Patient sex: F
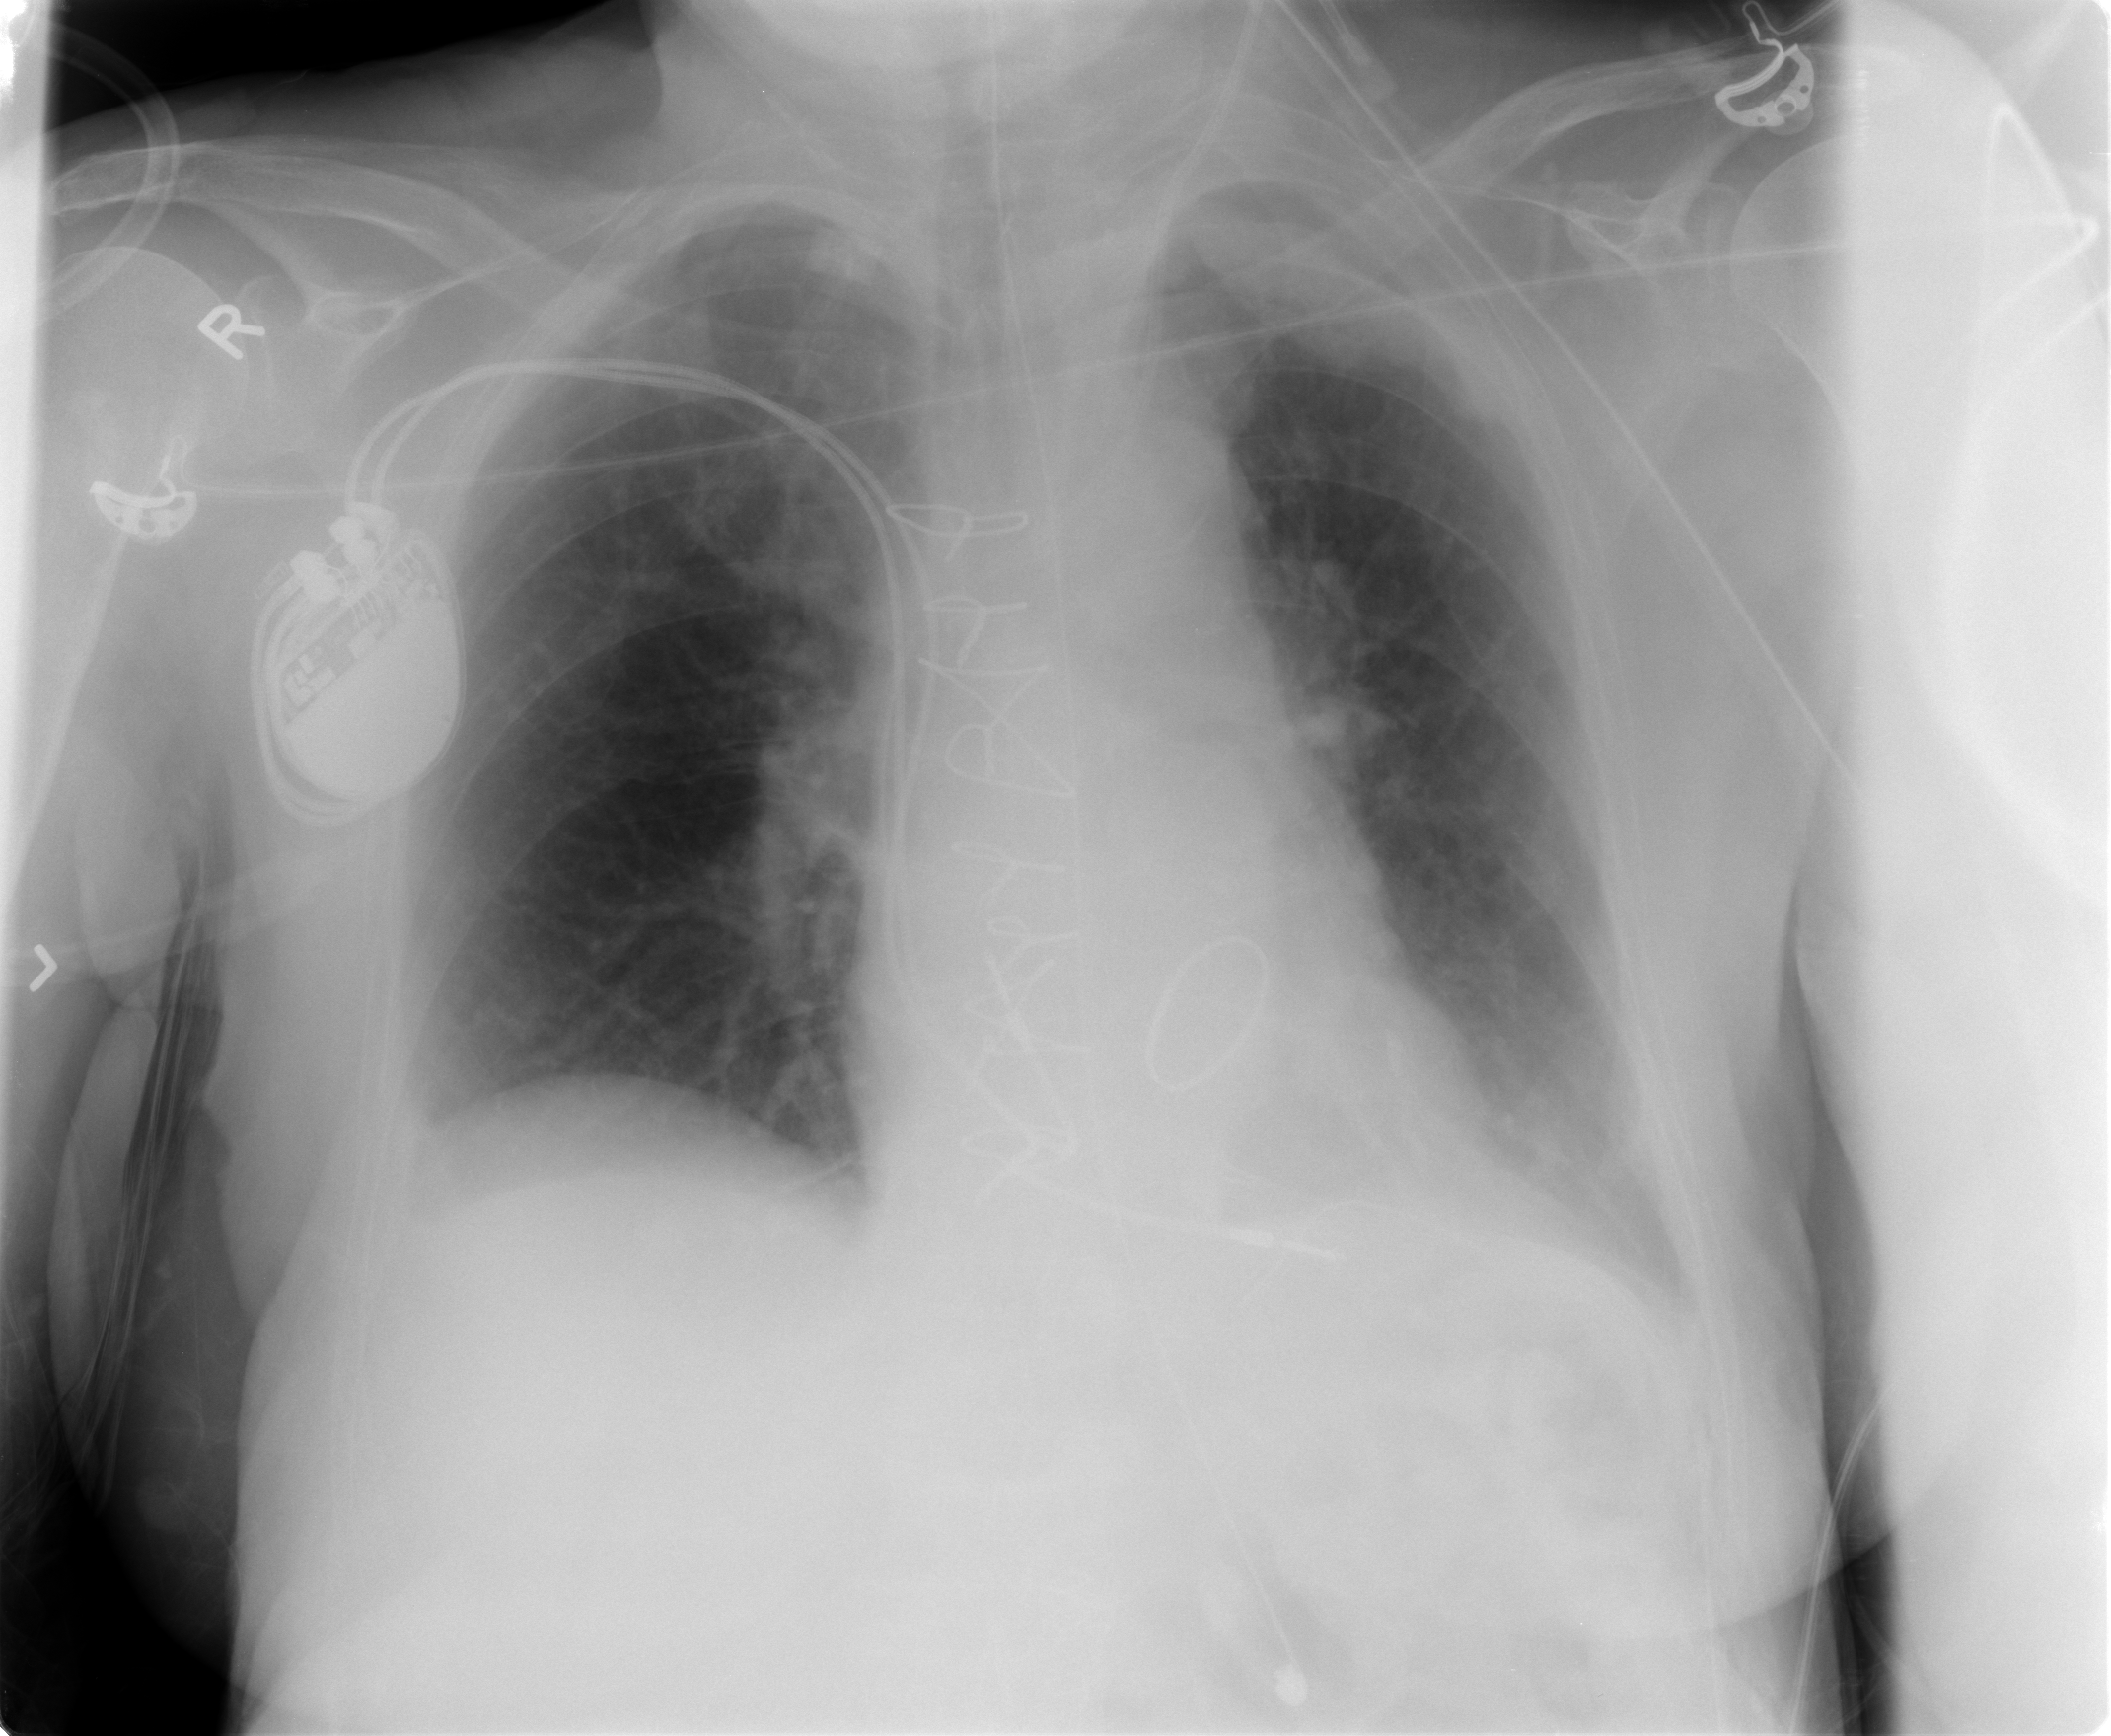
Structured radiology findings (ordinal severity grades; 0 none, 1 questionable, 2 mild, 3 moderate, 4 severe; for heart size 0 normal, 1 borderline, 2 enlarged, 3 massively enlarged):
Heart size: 0
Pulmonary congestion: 2
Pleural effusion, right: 1
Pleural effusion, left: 2
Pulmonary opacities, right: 0
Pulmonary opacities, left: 0
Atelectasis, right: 2
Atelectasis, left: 2